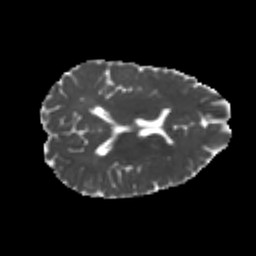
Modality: MD
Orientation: axial
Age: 24
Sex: male
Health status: healthy
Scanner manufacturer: philips
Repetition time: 7.385 s
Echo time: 0.08599 s